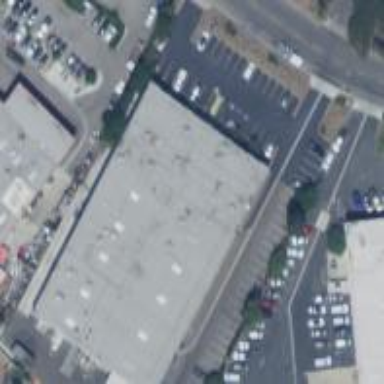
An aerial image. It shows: Commercial building.